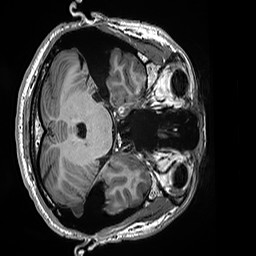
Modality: T1w
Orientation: axial
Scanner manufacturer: siemens
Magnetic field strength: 3 T
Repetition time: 2.5 s
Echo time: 0.00299 s